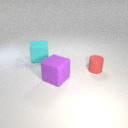
small red rubber cylinder in front of large cyan rubber cube